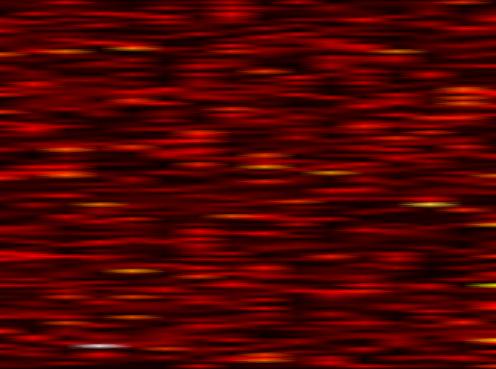
Label: WOLA